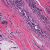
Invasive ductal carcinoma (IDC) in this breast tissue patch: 0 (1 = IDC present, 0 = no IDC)